Current action and preconditions to check: trajectory_clear

Your task: For each precondition in the list above, predict whether it will hold at this action.

Consider the current scene as observed from the mobile robot's camera, and analyze the predicted future states of all dynamic agents (e.g., people, animals, vehicles, or any moving entities) within the NEXT SECOND.

IMPORTANT: Only answer "very likely" if you are absolutely certain—based on strong, clear evidence—that a dynamic agent will violate the precondition in the predicted future state. Do NOT answer "very likely" for unlikely, ambiguous, or low-probability risks.

Ask yourself for each precondition: Is there a high probability, with clear and convincing evidence, that the predicted future states of any dynamic agent will interfere with the predicted future state of the currently executing action within the NEXT SECOND, causing that precondition to fail?

Assess the risk level based on these predictions. Use "likely" or "very likely" if motions create a clear risk of interference.

Use "neutral" or "improbable" if agents are nearby but their predicted paths are clearly diverging or non-conflicting.

Failure Risk Categories: "very improbable", "improbable", "neutral", "likely", "very likely"

Answer Format: Output ONLY the probability_of_failure value from these categories: "very improbable", "improbable", "neutral", "likely", "very likely"

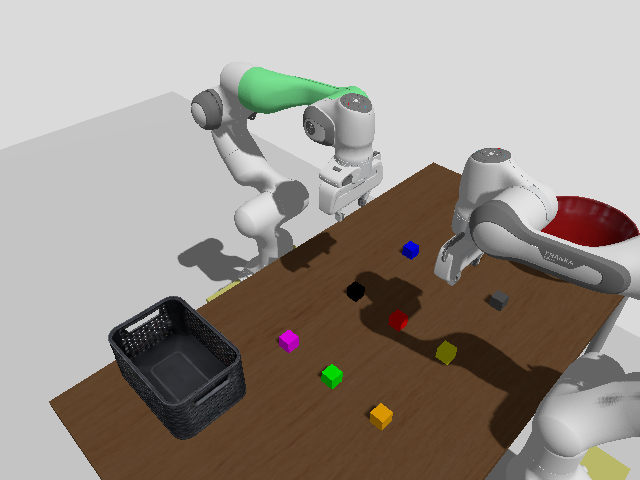

Answer: improbable